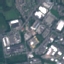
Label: Industrial